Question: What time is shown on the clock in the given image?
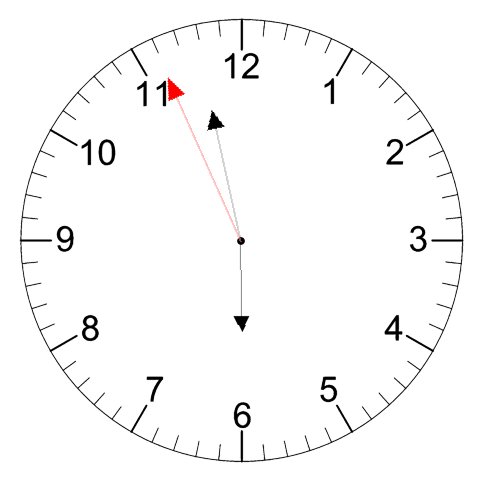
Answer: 05:57:56